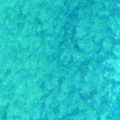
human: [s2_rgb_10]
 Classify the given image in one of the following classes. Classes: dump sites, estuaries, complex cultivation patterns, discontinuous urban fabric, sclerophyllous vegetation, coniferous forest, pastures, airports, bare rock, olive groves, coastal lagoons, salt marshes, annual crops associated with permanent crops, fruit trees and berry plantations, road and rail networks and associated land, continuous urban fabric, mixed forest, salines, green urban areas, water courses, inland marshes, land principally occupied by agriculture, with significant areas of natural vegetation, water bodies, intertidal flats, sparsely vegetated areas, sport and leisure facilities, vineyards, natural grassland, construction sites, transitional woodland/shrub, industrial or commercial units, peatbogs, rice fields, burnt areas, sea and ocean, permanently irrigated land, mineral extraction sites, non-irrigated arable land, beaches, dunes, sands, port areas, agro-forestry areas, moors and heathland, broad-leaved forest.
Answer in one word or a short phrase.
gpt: sea and ocean